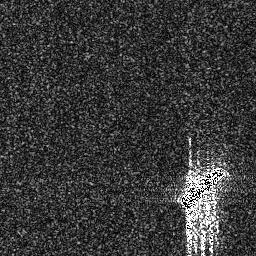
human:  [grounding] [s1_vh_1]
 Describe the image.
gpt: In the satellite image, there is  <ref>1 large ship </ref> <box>[[69, 64, 88, 81, 0]]</box> located at bottom right.